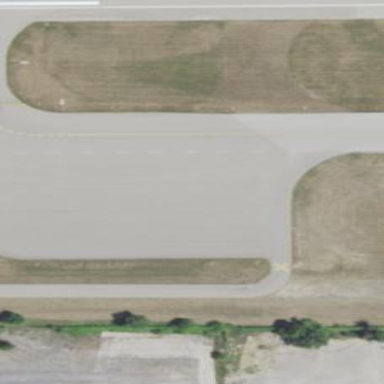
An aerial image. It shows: Apron at the airport.